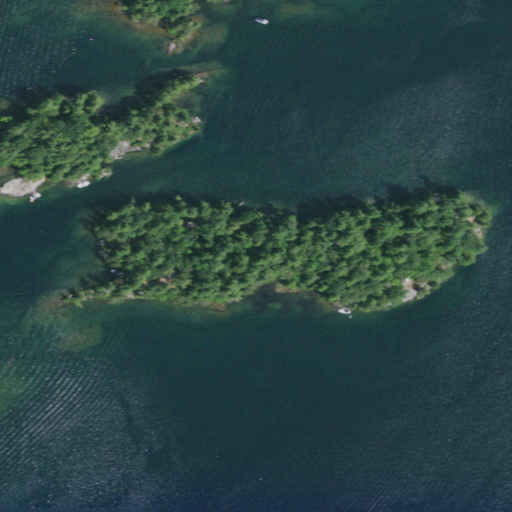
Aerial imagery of island in New York named Sagamore Island containing open water, evergreen forest, herbaceous wetlands, and mixed forest